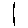
Label: line